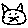
Label: cat